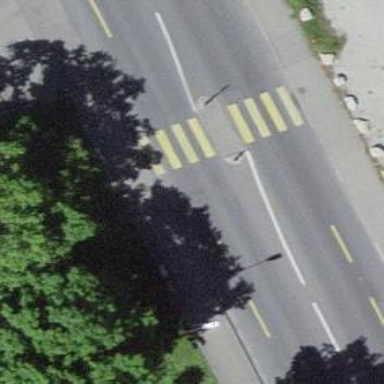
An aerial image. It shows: Secondary road with asphalt surface.